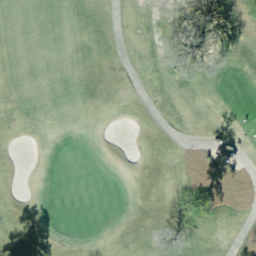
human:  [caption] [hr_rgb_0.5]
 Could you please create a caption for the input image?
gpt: There are turfs and some bunkers with a trail go through the turfs in the golf course .

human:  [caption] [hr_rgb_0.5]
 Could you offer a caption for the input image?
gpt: A part of a golf course with green turfs and some trees with a trail go through the turfs .

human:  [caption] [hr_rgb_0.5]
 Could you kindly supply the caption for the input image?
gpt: This is a part of a golf course with green turfs and some bunkers and trees .

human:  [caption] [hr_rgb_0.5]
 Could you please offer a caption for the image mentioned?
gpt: A part of a golf course with green turfs and some bunkers with a trail go through the turfs .

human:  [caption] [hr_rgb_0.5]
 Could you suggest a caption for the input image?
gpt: Green turfs and some trees with a trail go through the turfs in the golf course .